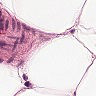
Metastatic tissue present: no